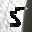
Label: 5